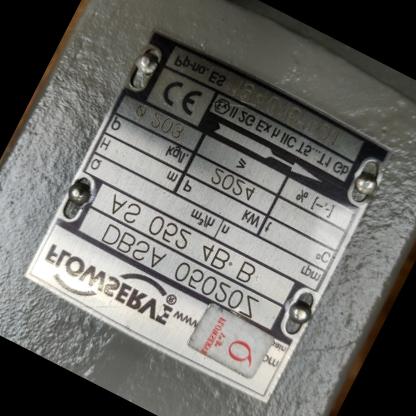
Klasa: tabliczka-znamionowa